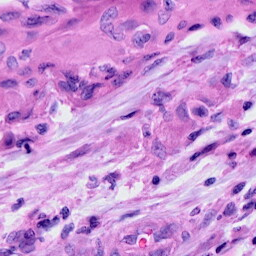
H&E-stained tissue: Cervix